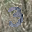
Label: 3